Question: Am currently working on a circular dial like menu like one below, where user can scroll to select an option. May I get any UI ideas for achieving this in native Android development.

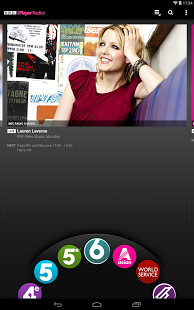
Answer: AbsoluteLayout is deprecated.
However, you are lucky:
there is a similar open source project on github:
<URL>